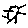
Label: sun